Interaction volume radius: 5 \u00c5
Interaction volume height: 10 \u00c5
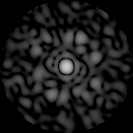
Disorder parameter: 0.8452